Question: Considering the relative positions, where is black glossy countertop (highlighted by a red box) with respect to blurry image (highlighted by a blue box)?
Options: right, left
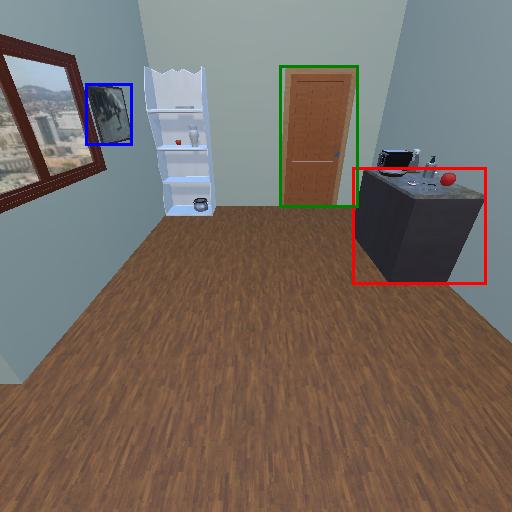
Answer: right